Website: slack
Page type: billing-address
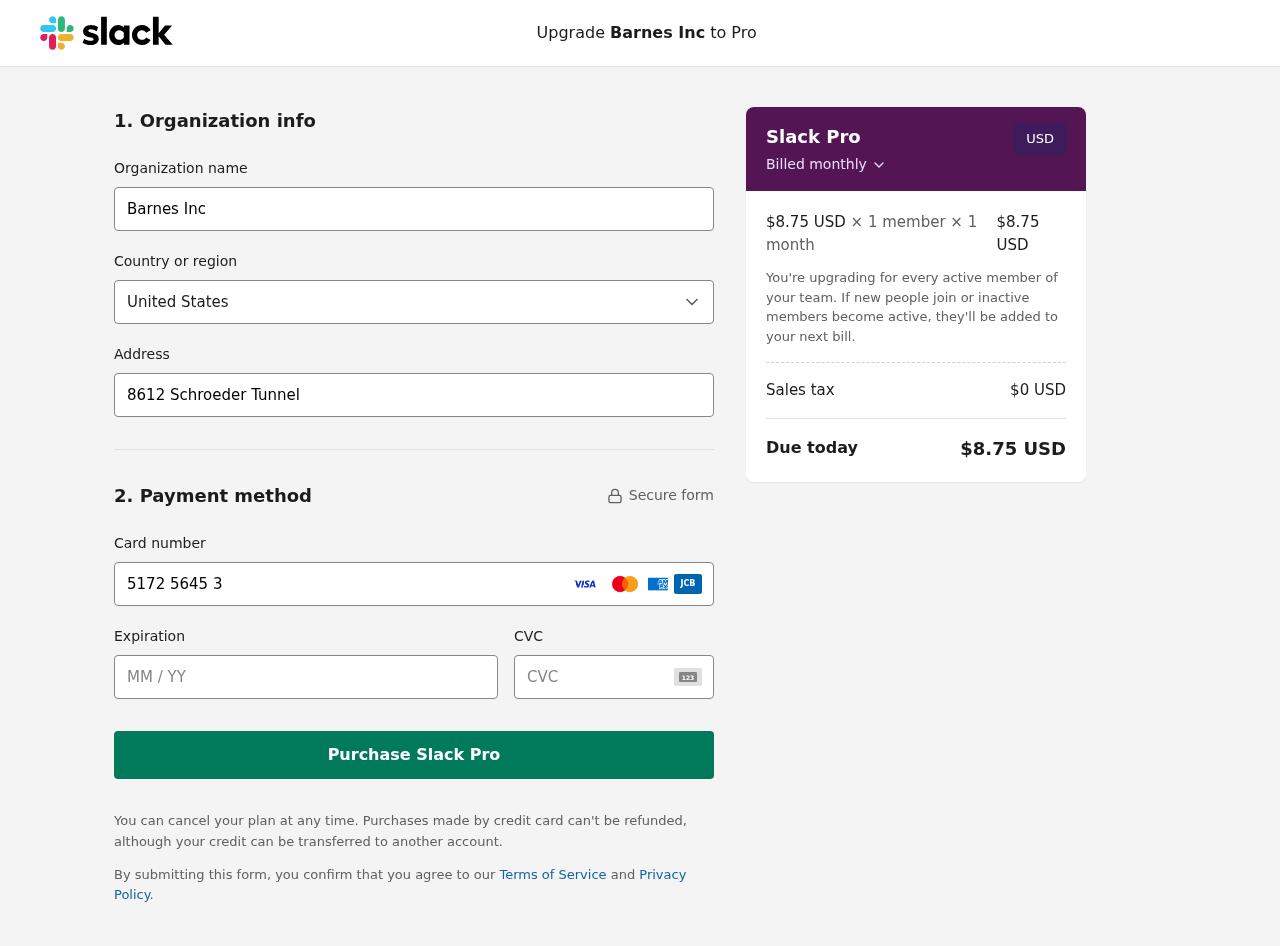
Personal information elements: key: PII_CARD_CVV
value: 717
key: PII_CARD_EXPIRY
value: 06/30
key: PII_CARD_NUMBER
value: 5172 5645 3553 9684
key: PII_COMPANY
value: Barnes Inc
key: PII_COUNTRY
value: United States
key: PII_STREET
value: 8612 Schroeder Tunnel
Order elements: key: ORDER_PRICE_PER_MEMBER
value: $8.75 USD
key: ORDER_MEMBER_COUNT
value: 1
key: ORDER_MONTH_COUNT
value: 1
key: ORDER_SUBTOTAL
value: $8.75 USD
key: ORDER_TAX
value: $0
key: ORDER_TOTAL
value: $8.75 USD